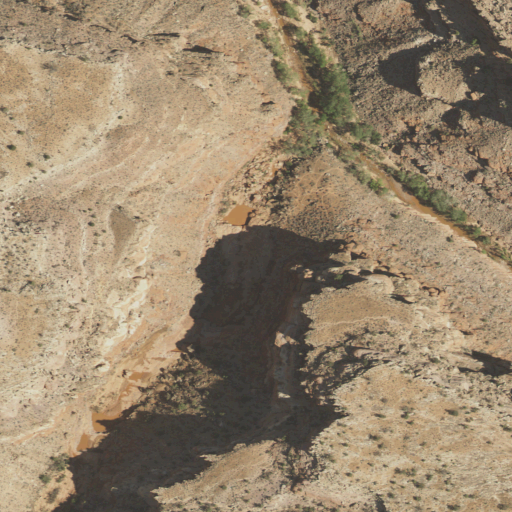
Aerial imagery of valley in Utah named Lost Canyon containing shrub, evergreen forest, and woody wetlands